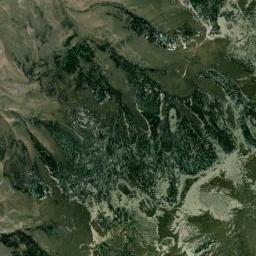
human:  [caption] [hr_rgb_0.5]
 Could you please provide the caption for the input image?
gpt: The folded mountain consists of a number of ridges and valleys and is covered with some vegetation .

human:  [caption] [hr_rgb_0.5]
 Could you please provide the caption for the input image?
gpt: The mountains are winding and undulating .

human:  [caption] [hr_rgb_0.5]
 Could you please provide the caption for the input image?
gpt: Thirty percent of the area on this mountain is covered by vegetation .

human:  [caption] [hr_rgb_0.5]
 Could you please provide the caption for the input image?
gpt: The mountain is full of green plants with lines of bare land .

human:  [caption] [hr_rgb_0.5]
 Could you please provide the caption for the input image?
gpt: There are some ravines on the green mountain .